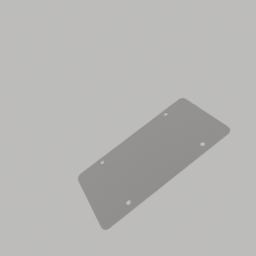
Label: mechanical